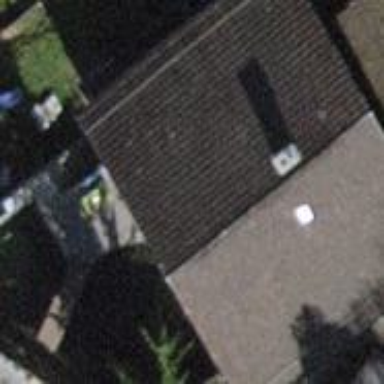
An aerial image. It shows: Building with tile roof.